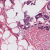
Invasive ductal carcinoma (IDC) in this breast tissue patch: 1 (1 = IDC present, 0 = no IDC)